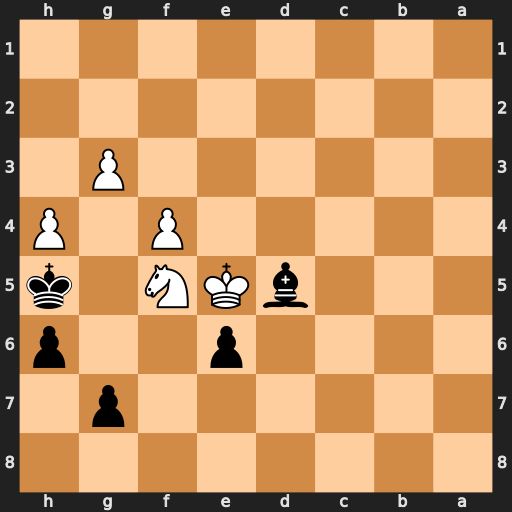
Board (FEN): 8/6p1/4p2p/3bKN1k/5P1P/6P1/8/8
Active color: b
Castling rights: -
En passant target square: -
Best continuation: exf5 Kxd5 Kg4